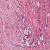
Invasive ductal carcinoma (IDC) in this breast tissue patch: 1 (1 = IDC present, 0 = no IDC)